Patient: sex M, age 51
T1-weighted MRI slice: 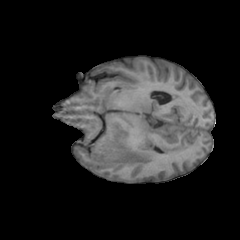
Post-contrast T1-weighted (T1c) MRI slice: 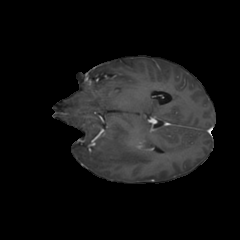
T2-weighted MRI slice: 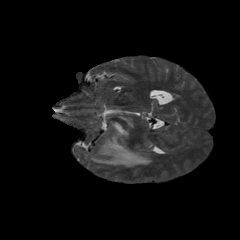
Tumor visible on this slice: yes
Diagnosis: Glioblastoma, IDH-wildtype
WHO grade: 4